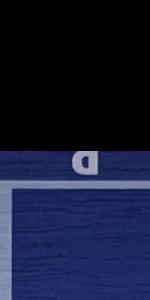
Label: Empty